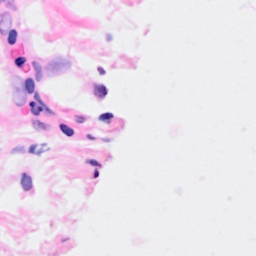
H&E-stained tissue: Breast